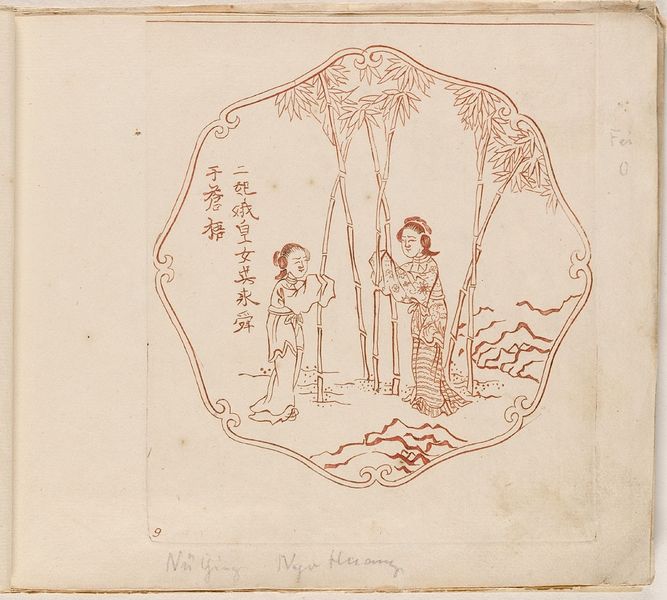
Titel: Chinesendarstellung, Blatt aus der Folge 'Picturae Sinicae'
Künstler: Pieter Schenk
Standort: Hamburg
Institution: Museum für Kunst und Gewerbe Hamburg
Schlagwörter: baum, fluss, gelb, frau, kleid, natur, strauch, schrift, papier, zwei, grafik, graphik, ornamente, schriftzeichen, fotografie, photographie, asien, druckgraphik, druckgrafik, radierung, buchstaben, tracht, bambus, kimono, alphabet, gerippt, volkstracht, reproduktionen, druckerzeugnisse, bäume, sträucher, völker, nationalitäten, ornamentstich, vorlageblätter, rotdruck